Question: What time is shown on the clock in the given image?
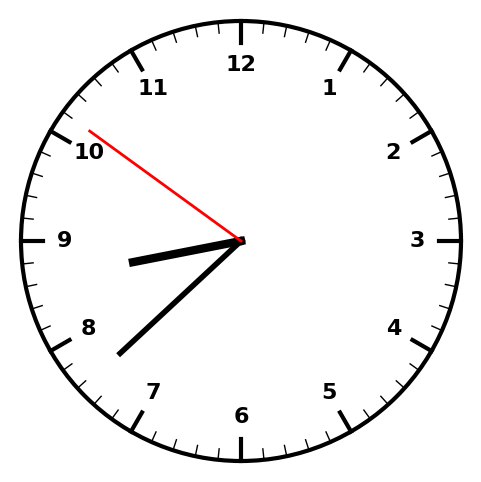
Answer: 08:37:51